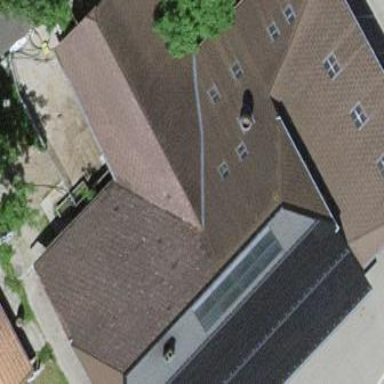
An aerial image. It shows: Farm building.